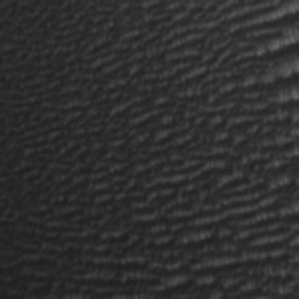
Label: frost